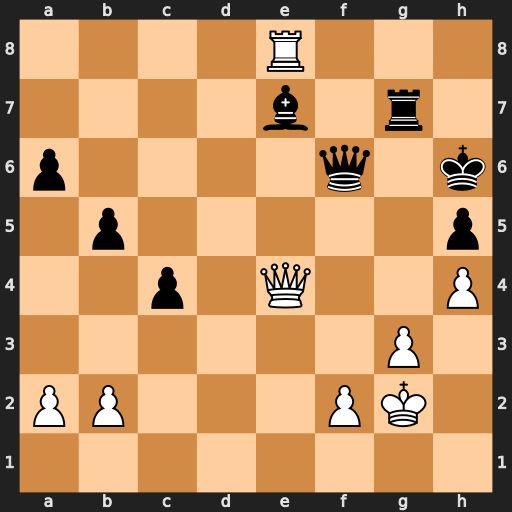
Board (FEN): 4R3/4b1r1/p4q1k/1p5p/2p1Q2P/6P1/PP3PK1/8
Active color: w
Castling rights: -
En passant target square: -
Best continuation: Rh8+ Rh7 Qxh7#